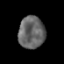
Tissue: prostate
Cell type: Epithelial cells
Senescence score: 0.2896
Nuclear area (px): 831
Mean DAPI intensity: 101.011